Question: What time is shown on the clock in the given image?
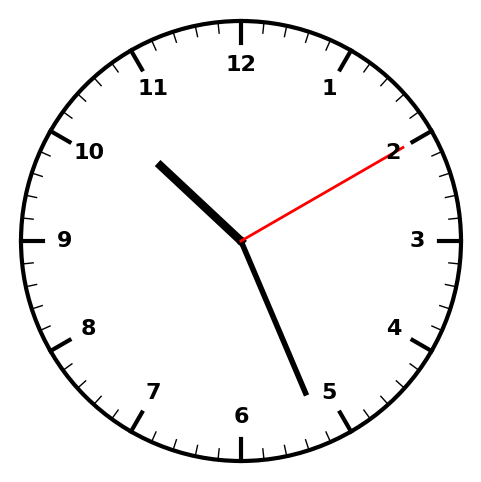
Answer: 10:26:10